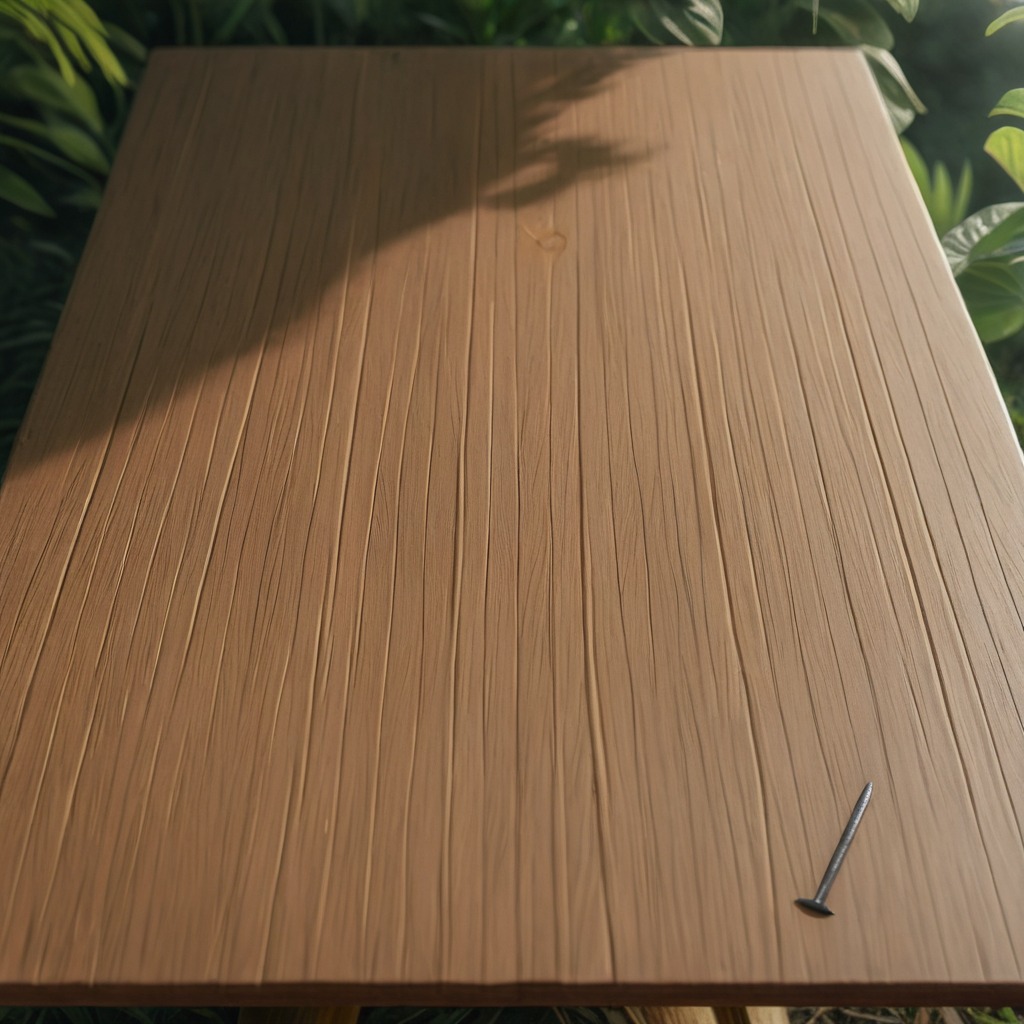
A nail is lying on the wooden table.